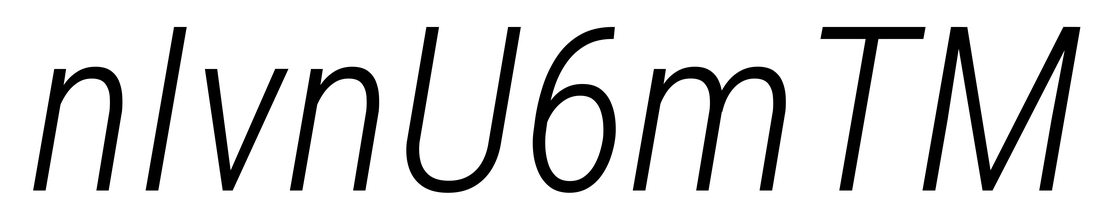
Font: Roboto-Italic_Condensed_Light_Italic